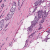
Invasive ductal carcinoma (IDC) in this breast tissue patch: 1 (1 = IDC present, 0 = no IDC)